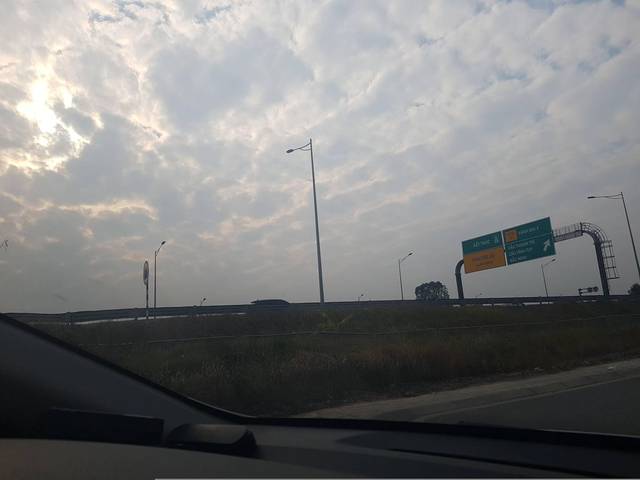
Region: Vietnam
Coordinates: 21.002, 105.928